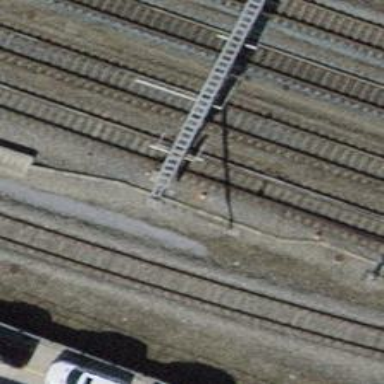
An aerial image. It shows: Railway switch.